Field crop: maize
Growth stage: 2
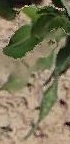
Species: maize